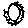
Label: sun